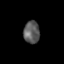
Tissue: skin
Cell type: Fibroblasts
Senescence score: 0.7143
Nuclear area (px): 353
Mean DAPI intensity: 90.768